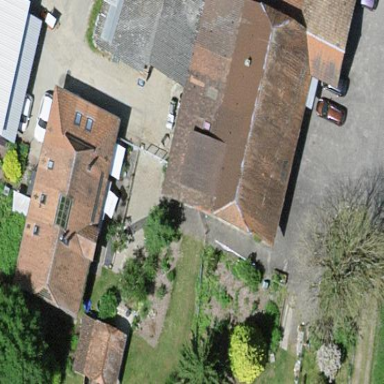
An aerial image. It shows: Farmyard area.